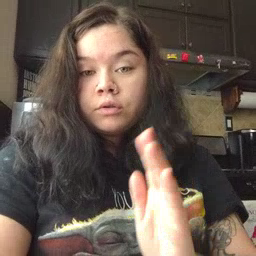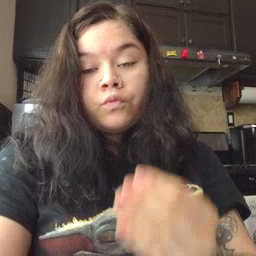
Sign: after